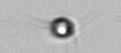
Label: Acanthoica_quattrospina